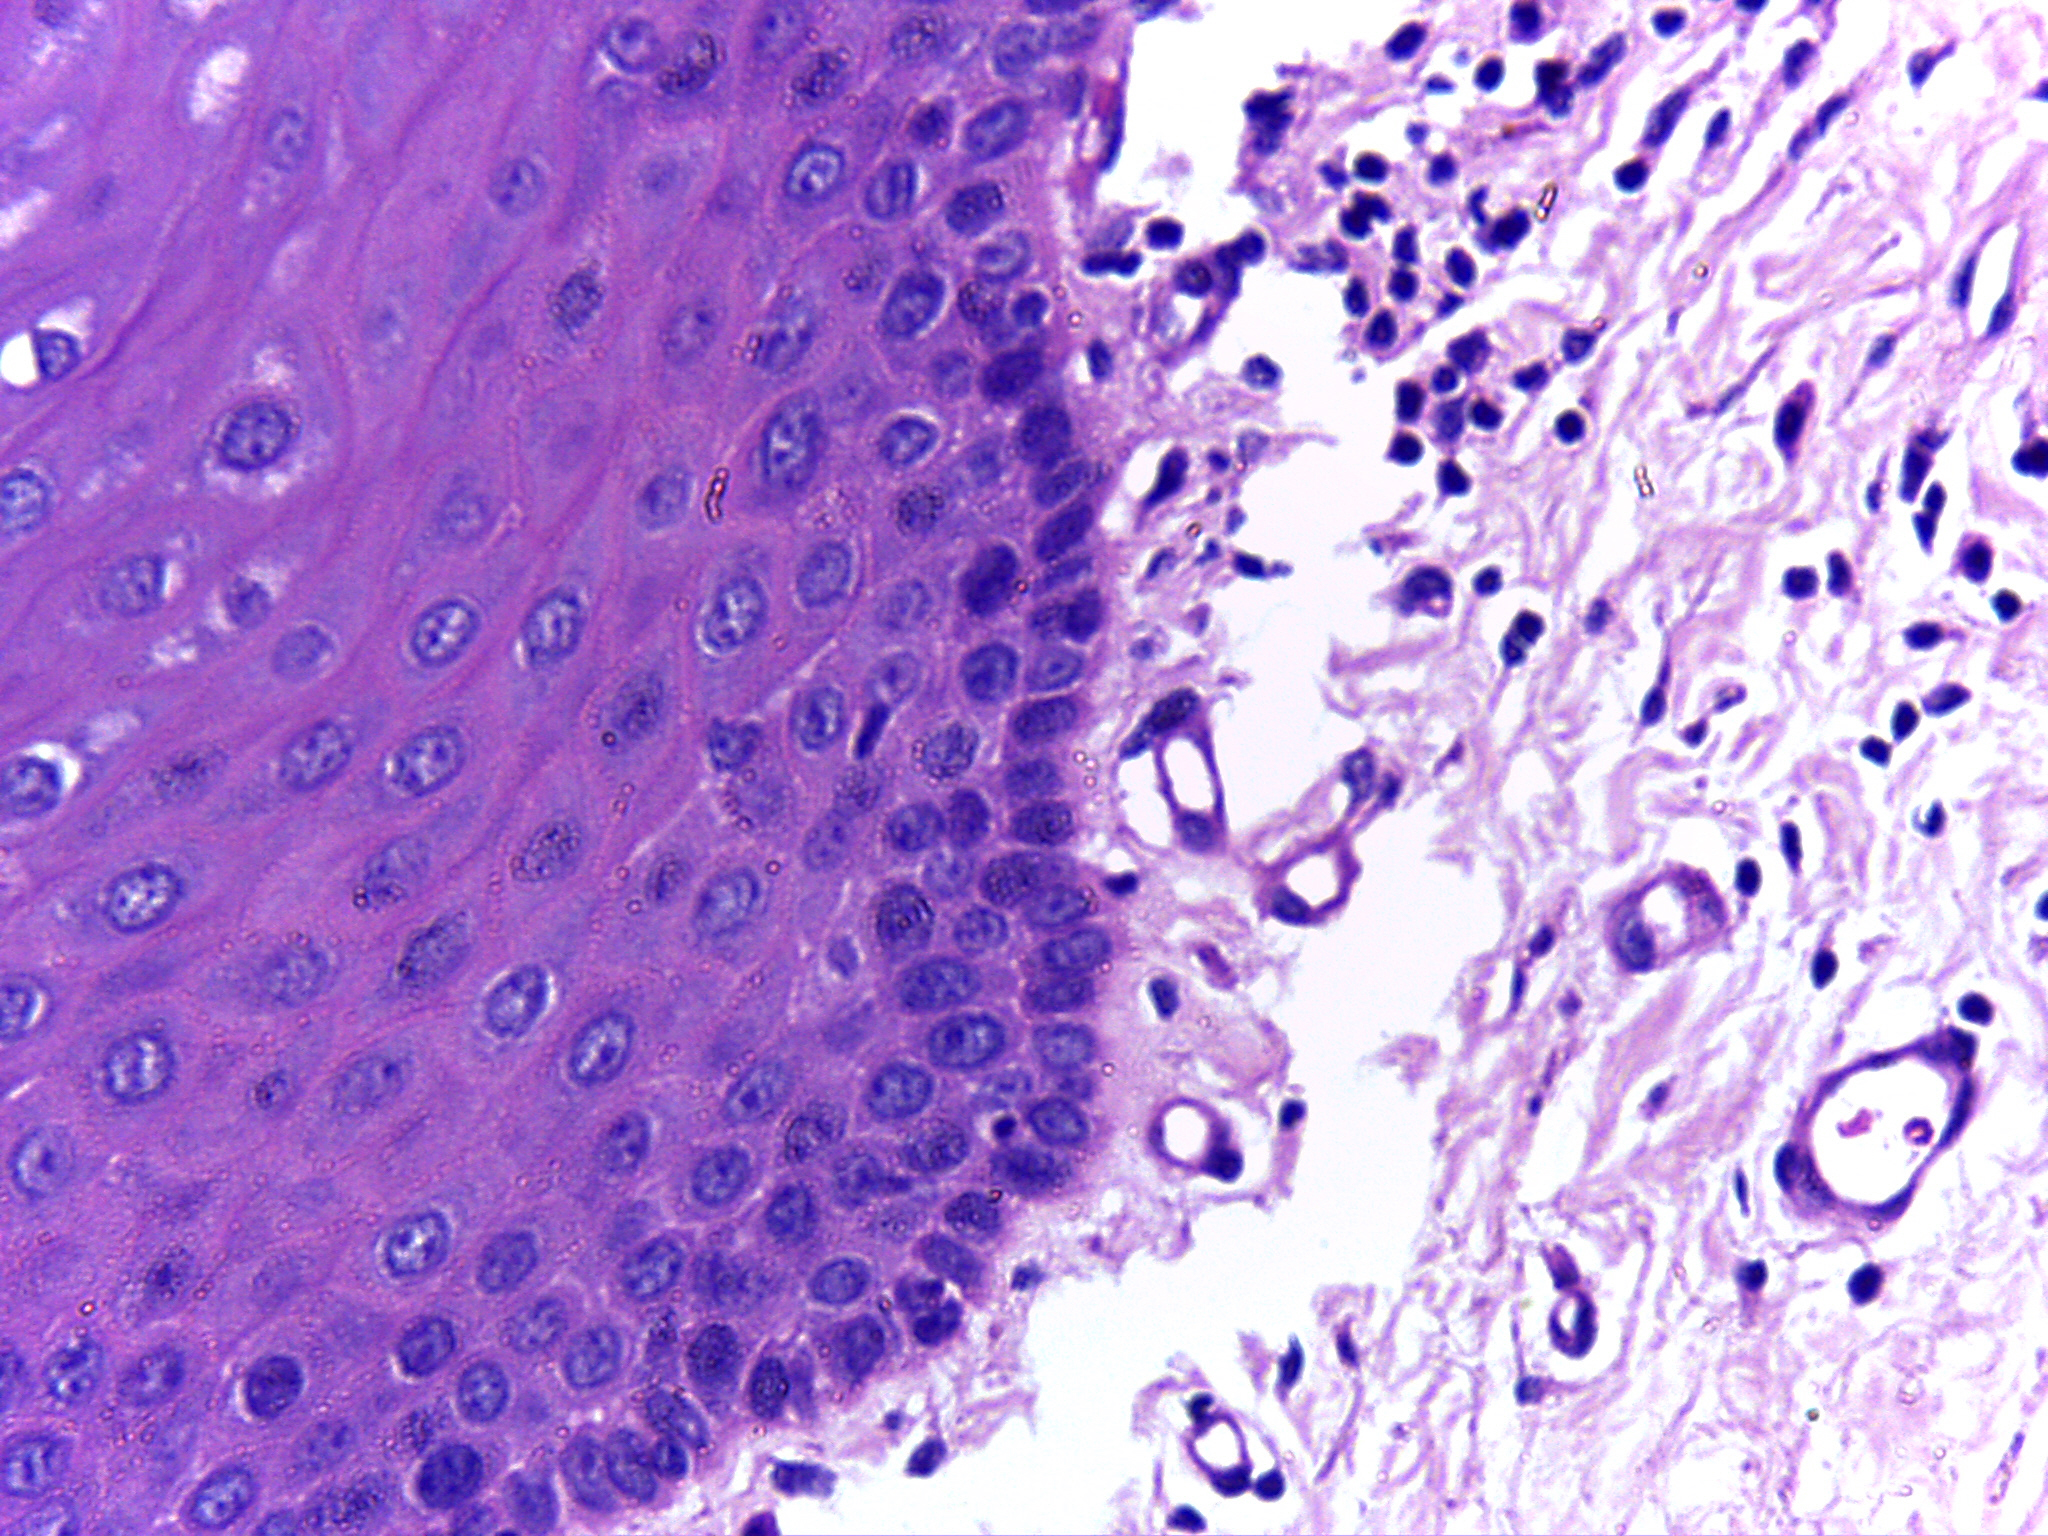
Diagnosis: Normal